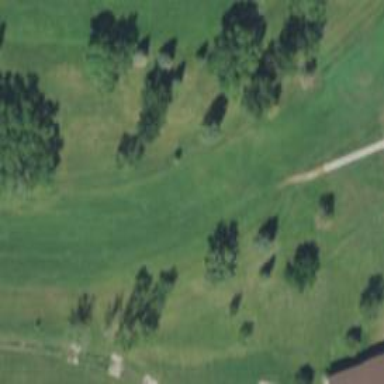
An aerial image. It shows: View of golf hole.